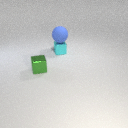
large blue rubber sphere above small cyan metal cube